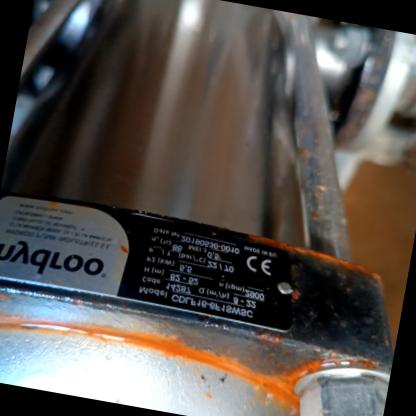
Klasa: tabliczka-znamionowa